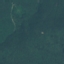
Land use / land cover class: Forest